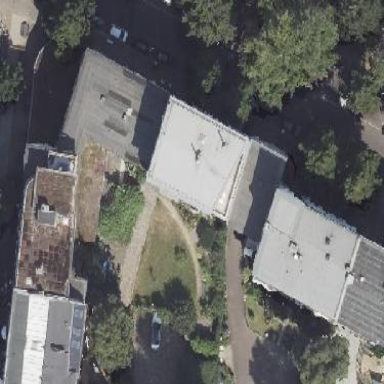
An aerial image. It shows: Silver skillion roof of apartment building.